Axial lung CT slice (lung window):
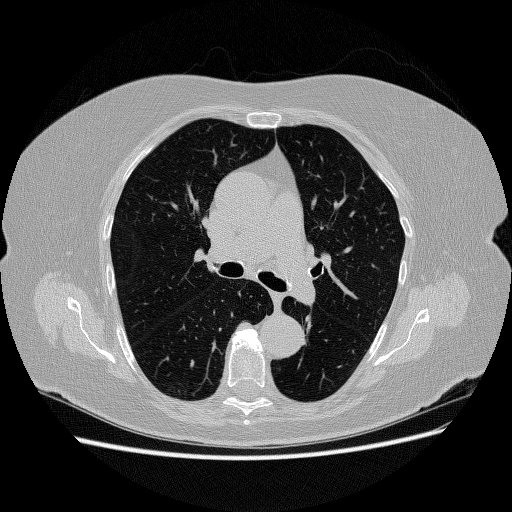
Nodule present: no